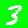
Digit: 3